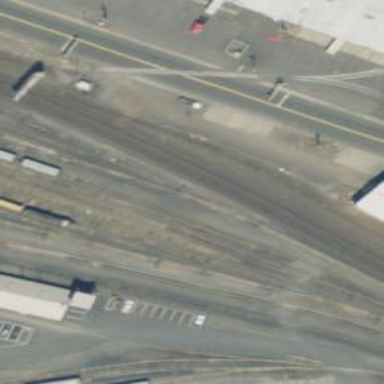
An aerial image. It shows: Rail spur service.